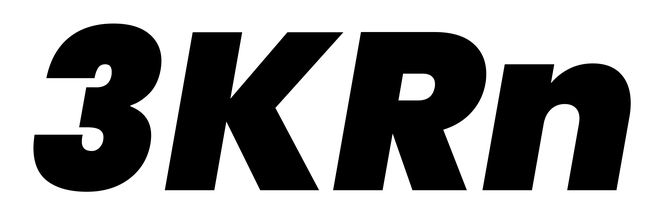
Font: Poppins-BlackItalic